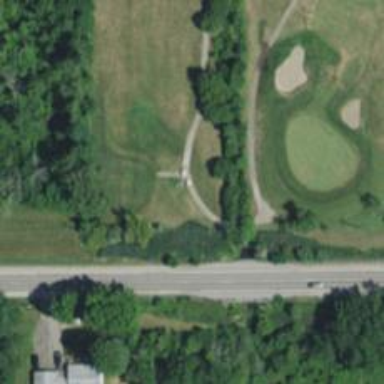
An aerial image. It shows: Service road designated as golf cart path.